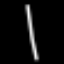
Label: line